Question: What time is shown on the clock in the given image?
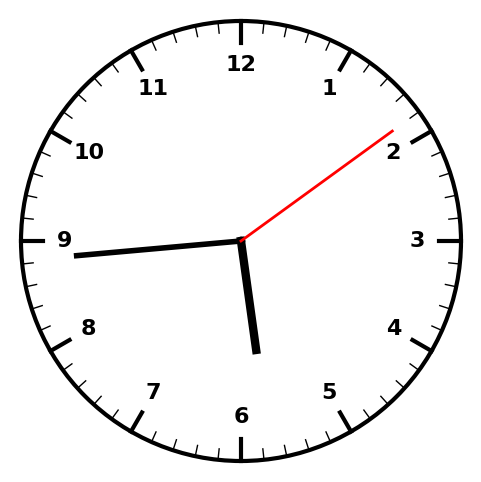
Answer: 05:44:09